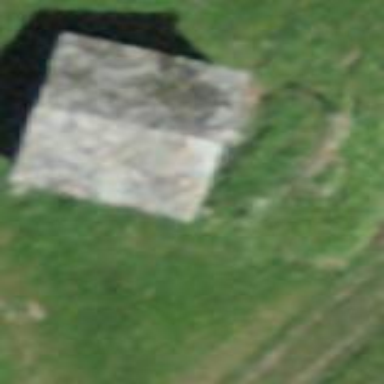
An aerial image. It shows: Rural barn.